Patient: sex M, age 34
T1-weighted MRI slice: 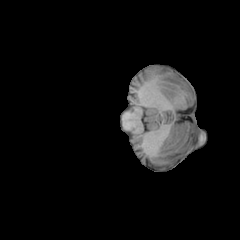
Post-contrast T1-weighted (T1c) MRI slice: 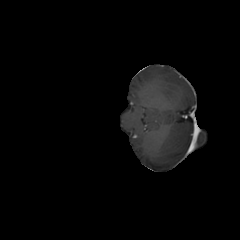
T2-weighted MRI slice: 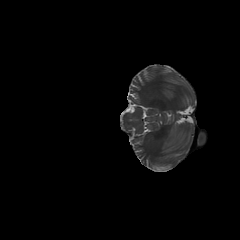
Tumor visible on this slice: no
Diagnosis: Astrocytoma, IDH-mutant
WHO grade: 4